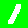
Digit: 1